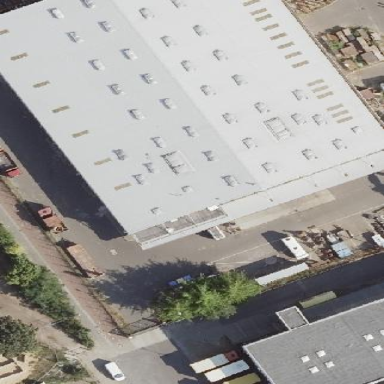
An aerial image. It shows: Gabled industrial building with grey metal roof. The building itself is also grey in color.